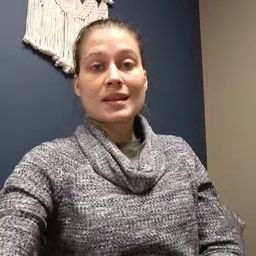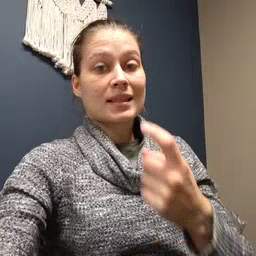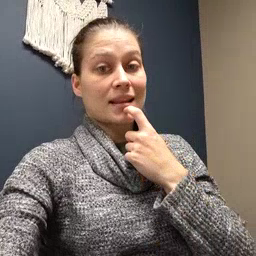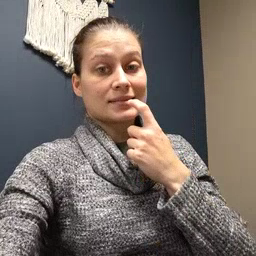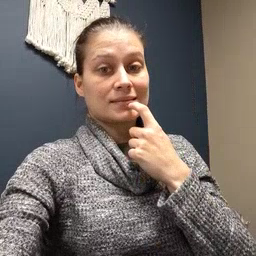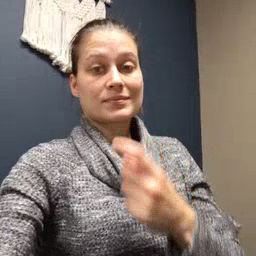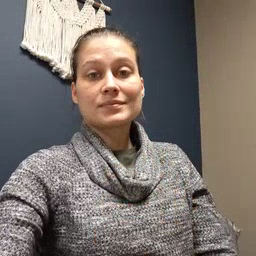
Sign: glasswindow